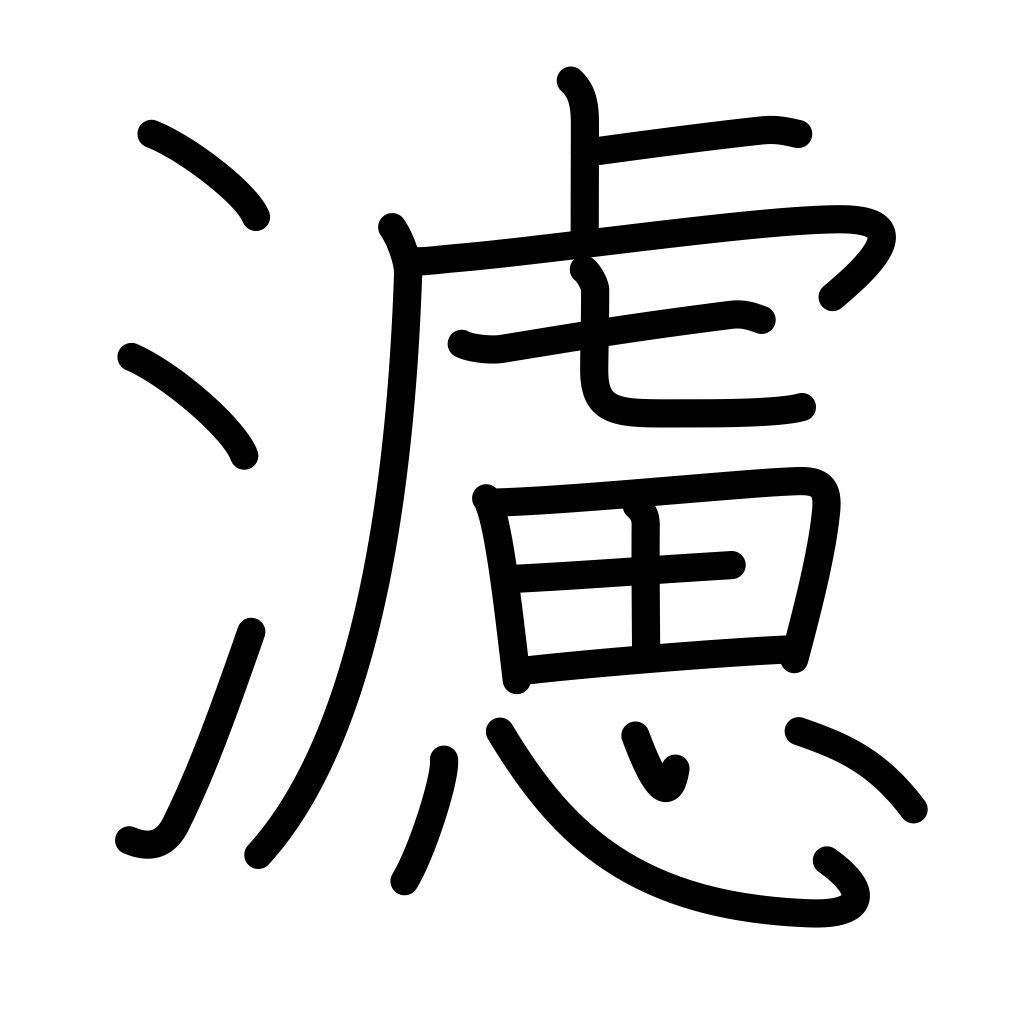
Meaning: filter